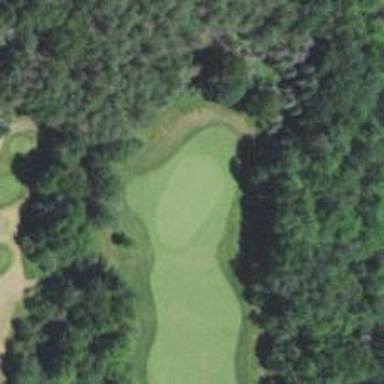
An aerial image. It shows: View of golf hole.